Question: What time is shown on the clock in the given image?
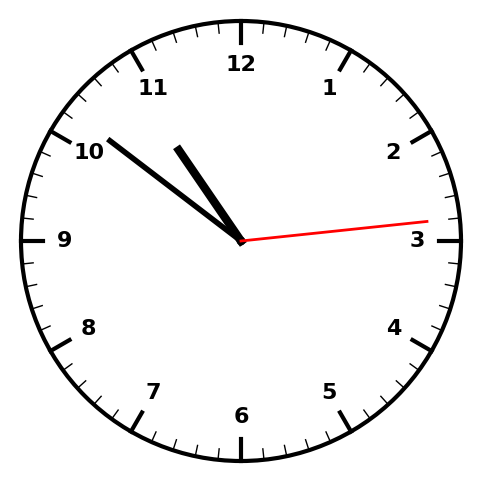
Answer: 10:51:14